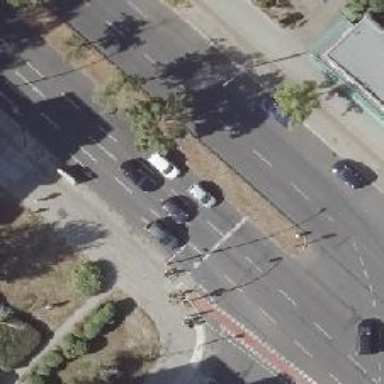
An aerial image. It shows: Road with traffic signals.